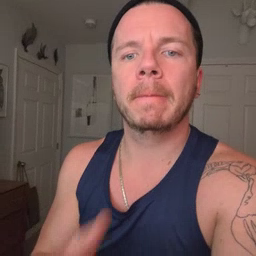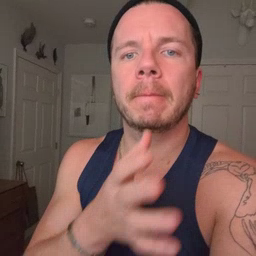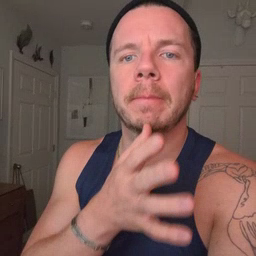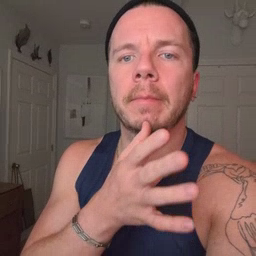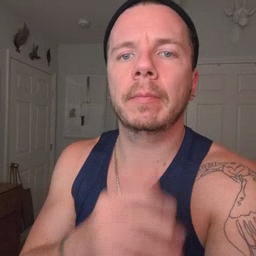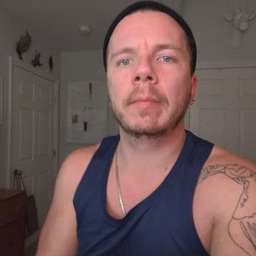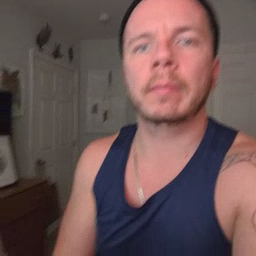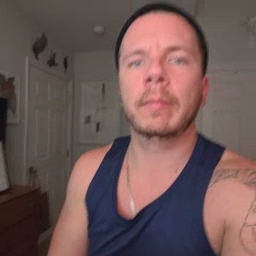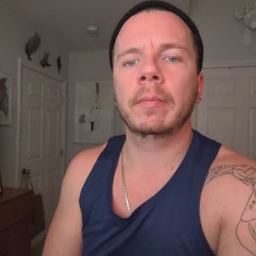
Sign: mom